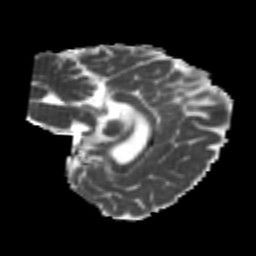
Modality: MD
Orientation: sagittal
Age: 22
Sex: female
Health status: healthy
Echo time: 0.074 s